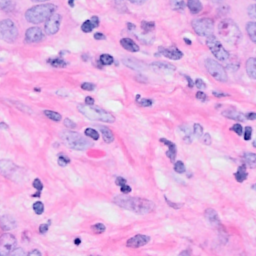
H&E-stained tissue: Breast